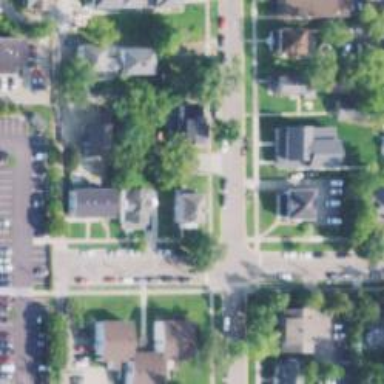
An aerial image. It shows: Residential road with separate sidewalk.